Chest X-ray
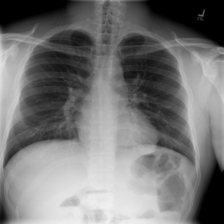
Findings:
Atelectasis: negative
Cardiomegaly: negative
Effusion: negative
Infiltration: negative
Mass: negative
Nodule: negative
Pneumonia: negative
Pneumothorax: negative
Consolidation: negative
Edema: negative
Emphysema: negative
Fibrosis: negative
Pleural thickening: negative
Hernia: negative